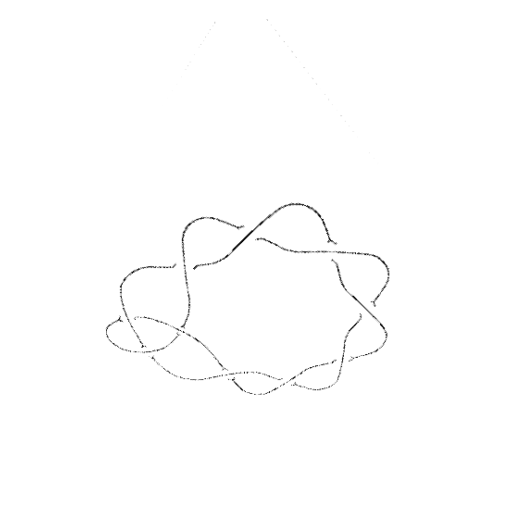
Crossing number: 10